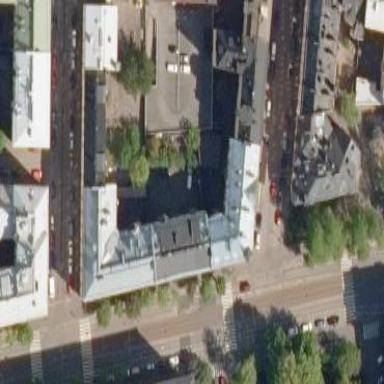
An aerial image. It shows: Gabled metal roof with DimGray color on apartment building.